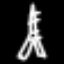
Label: The Eiffel Tower